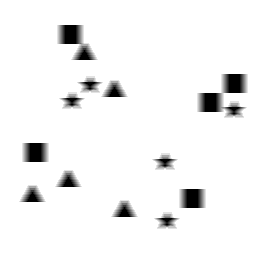
Squares: 5
Triangles: 5
Stars: 5
Total shapes: 15